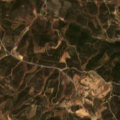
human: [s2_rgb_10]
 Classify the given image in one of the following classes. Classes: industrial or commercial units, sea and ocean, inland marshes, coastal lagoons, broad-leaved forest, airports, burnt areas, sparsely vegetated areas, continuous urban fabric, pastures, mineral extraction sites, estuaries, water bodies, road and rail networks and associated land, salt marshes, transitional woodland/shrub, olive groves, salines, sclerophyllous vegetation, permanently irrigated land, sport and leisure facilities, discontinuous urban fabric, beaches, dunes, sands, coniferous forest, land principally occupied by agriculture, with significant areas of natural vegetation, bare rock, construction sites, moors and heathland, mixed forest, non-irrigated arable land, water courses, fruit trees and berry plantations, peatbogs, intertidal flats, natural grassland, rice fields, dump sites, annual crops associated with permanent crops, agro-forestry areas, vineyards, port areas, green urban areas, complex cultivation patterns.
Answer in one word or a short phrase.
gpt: complex cultivation patterns, land principally occupied by agriculture, with significant areas of natural vegetation, transitional woodland/shrub